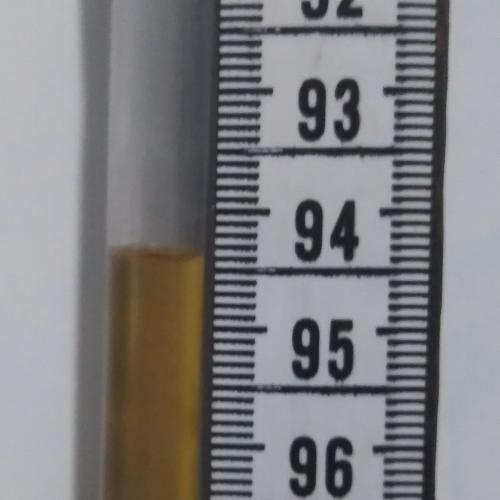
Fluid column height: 94.4 cm